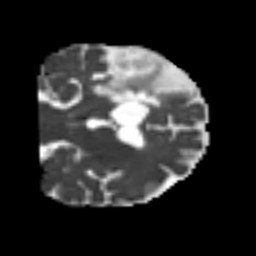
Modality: MD
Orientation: coronal
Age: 64
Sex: male
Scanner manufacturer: siemens
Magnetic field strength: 3 T
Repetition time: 4.999 s
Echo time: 0.07946 s